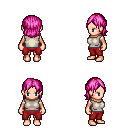
a pixel art fantasy rpg character, female body template, human, light skin, white sleeveless shirt, red pants, pink long bangs hairstyle, four views (front, back, left, right), 2x2 character sprite sheet, small pixel art, hard edges, no anti-aliasing